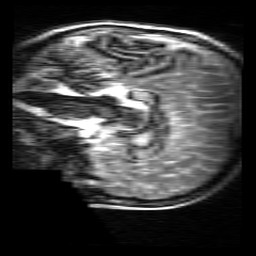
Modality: MP2RAGE
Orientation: sagittal
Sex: female
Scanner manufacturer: siemens
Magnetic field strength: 3 T
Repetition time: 5 s
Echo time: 0.00368 s